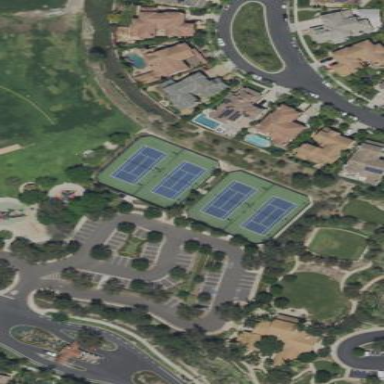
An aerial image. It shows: Tennis court on pitch designated for leisure land.